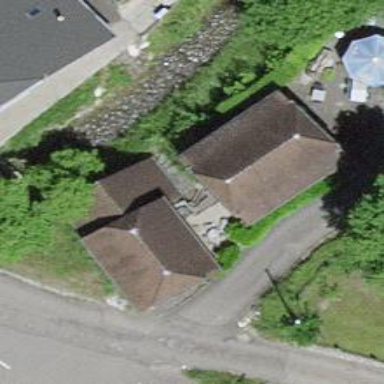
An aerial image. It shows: Barn.